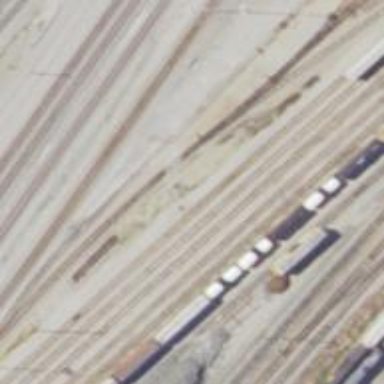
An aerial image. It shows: View of railway yard.